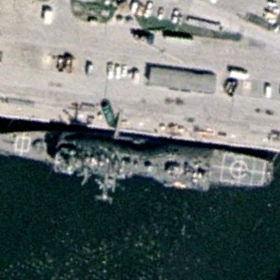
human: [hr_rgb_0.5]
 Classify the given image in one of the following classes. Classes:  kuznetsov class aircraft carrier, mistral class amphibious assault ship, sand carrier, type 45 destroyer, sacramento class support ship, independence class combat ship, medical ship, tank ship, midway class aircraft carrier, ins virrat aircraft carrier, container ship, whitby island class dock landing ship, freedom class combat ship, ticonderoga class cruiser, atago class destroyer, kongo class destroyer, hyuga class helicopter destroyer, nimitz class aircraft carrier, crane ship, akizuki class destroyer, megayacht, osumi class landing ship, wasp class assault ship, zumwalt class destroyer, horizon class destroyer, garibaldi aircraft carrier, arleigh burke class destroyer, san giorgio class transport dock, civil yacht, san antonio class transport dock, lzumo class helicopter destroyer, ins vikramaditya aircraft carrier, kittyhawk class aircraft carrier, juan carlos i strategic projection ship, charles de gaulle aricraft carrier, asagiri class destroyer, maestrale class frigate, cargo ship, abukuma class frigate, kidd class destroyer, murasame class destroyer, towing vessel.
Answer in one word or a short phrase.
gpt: Ticonderoga class cruiser